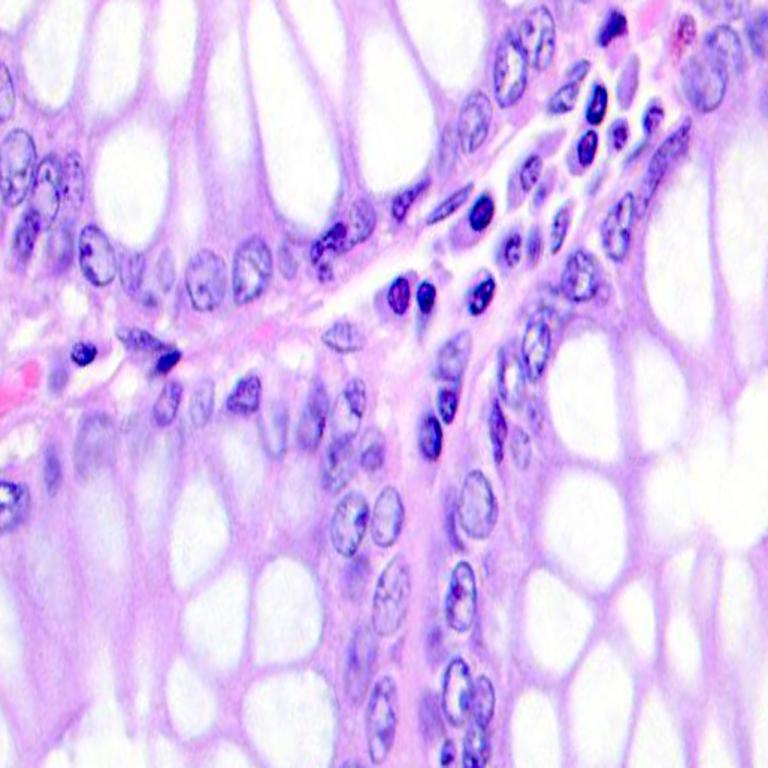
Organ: colon
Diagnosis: benign